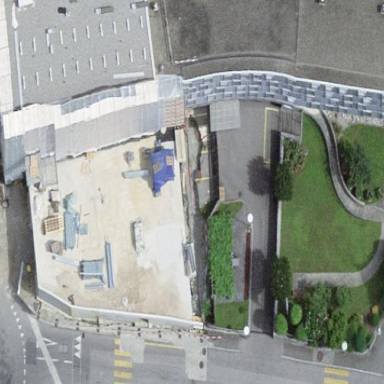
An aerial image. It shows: Building.